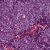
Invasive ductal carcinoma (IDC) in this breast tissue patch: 1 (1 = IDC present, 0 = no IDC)